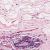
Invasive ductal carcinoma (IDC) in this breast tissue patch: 0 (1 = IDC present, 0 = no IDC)